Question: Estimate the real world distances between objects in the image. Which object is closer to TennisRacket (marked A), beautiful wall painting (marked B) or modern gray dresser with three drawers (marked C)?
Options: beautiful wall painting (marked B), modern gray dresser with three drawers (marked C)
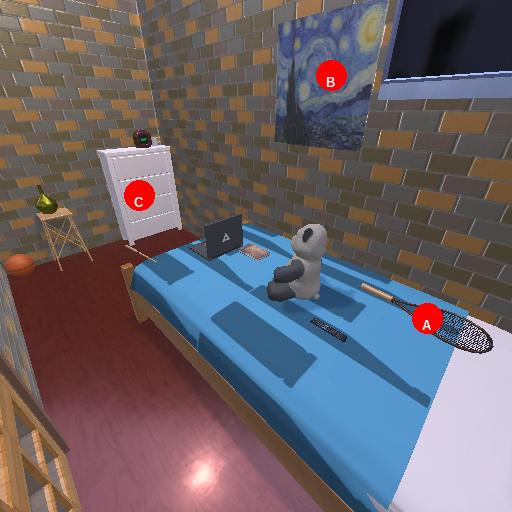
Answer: beautiful wall painting (marked B)